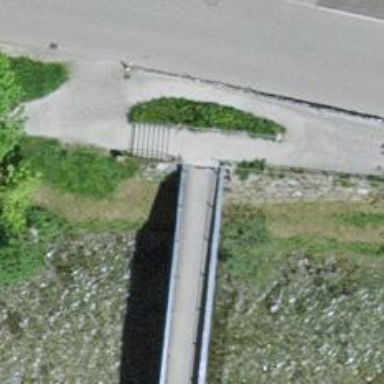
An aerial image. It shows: Unpaved steps.